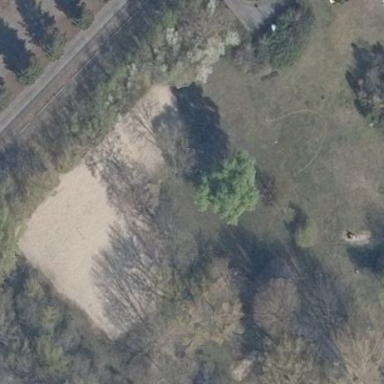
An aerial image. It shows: Sandy pitch designated for beach volleyball.